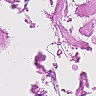
Metastatic tissue present: no